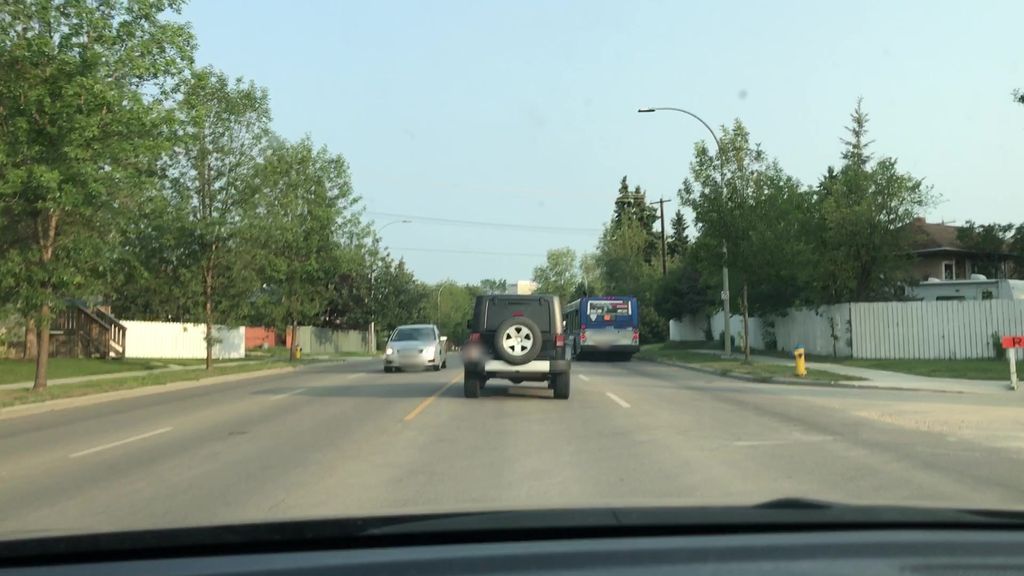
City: edmonton